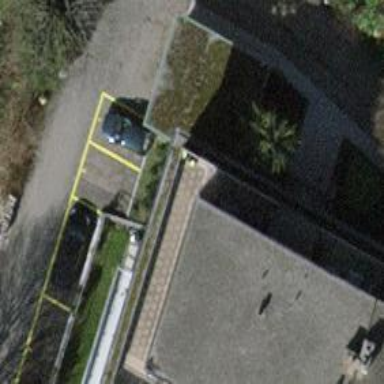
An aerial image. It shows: Garages with flat roofs.